Question: So I have been trying to fix this problem for hours now. I've been searching Google and here but still am not able to fix the problem.

So this is what I see when I switch to the contact tab in the bootstrap menu.
'''
var locations = [
['Bondi Beach', -33.890542, 151.274856, 4],
['Coogee Beach', -33.923036, 151.259052, 5],
['Cronulla Beach', -34.028249, 151.157507, 3],
['Manly Beach', -33.80010128657071, 151.28747820854187, 2],
['Maroubra Beach', -33.950198, 151.259302, 1]
];
var map = new google.maps.Map(document.getElementById('map-canvas'), {
zoom: 10,
center: new google.maps.LatLng(-33.92, 151.25),
mapTypeId: google.maps.MapTypeId.ROADMAP
});
var infowindow = new google.maps.InfoWindow();
var marker, i;
for (i = 0; i < locations.length; i++) {
marker = new google.maps.Marker({
position: new google.maps.LatLng(locations[i][1], locations[i][2]),
map: map
});
google.maps.event.addListener(marker, 'click', (function(marker, i) {
return function() {
infowindow.setContent(locations[i][0]);
infowindow.open(map, marker);
}
})(marker, i));
}
$("#mapTab").on('shown', function() {
/* Trigger map resize event */
google.maps.event.trigger(map, 'resize');
});
$("#maptab").on("shown", function(e) {
google.maps.event.trigger(map, "resize");
map.setCenter(center);
});
'''
'''
#map-canvas img {
max-width: none !important;
}
#map-canvas {
min-width: 100% !important;
max-width: 100% !important;
}
#map-canvas {
width:100%;
height:400px;
}
'''
'''
<script src="https://ajax.googleapis.com/ajax/libs/jquery/1.11.0/jquery.min.js"></script>
<script src="http://www.web-dsigns.nl/odt/js/bootstrap.min.js"></script>
<link href="http://www.web-dsigns.nl/odt/css/bootstrap.min.css" rel="stylesheet"/>
<script src="http://maps.google.com/maps/api/js?sensor=false" type="text/javascript"></script>
<header>
<nav id="nav-header" class="navbar-default" role="navigation">
<div class="container">
<div class="row">
<div class="col-sm-12">
<div class="row">
<!-- Main Menu -->
<div class="col-sm-8 col-md-9">
<div class="collapse navbar-collapse" id="bs-example-navbar-collapse-1">
<ul id="myTab" class="nav navbar-nav navbar-right">
<li class="active"><a href="#home" data-toggle="tab">Home</a></li>
<li><a href="#products" data-toggle="tab">Products</a></li>
<li><a href="#contact" id="mapTab" data-toggle="tab">Contact</a></li>
<li><a href="#disclaimer" data-toggle="tab">Disclaimer</a></li>
</ul>
</div><!-- /.navbar-collapse -->
</div><!-- col-sm-8 col-md-9 -->
</div><!-- /.row -->
</div><!-- /.col-sm-12 -->
</div><!-- /.row -->
</div><!-- /.container -->
</nav>
</header>
<!-- Tab panes -->
<div class="tab-content tab-container">
<section class="tab-pane fade in active" id="home">
</section>
<section class="tab-pane fade" id="products">
</section>
<section class="tab-pane fade" id="contact">
<!-- Google Map -->
<div id="map-canvas"></div>
</section>
<section class="tab-pane fade disclaimer" id="disclaimer">
</section>
</div>
'''
I tried a lot of things and I know there are a lot of similar questions and answers to this and I tried them but I still couldnt solve the issue..
Here are some that I tried:
<URL>
<URL>
<URL>
stackoverflow.com/questions/25727191/bootstrap-tabs-and-google-maps-not-working
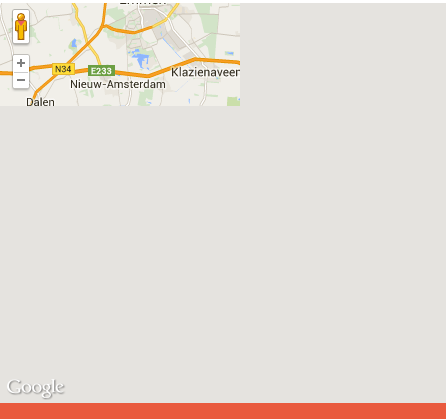
Answer: the name of the event is 'shown.bs.tab'
Additionally there is no 'center'-variable in your code.
This works for me:
'''
$("#mapTab").on("shown.bs.tab", function(e) {
var center=map.getCenter();
google.maps.event.trigger(map, "resize");
map.setCenter(center);
});
'''